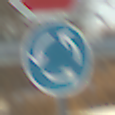
Verkehrszeichen: Kreisverkehr
Zusatzzeichen oben: Stop
Umgebung: Outdoor, Suburban
Tageszeit: MorningAfternoon
Wetter: PartlyCloudy
Licht: Natural
Jahreszeit: NotSpecified
Kontrast: HighContrast